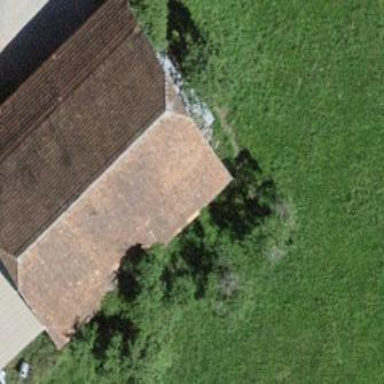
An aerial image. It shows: Barn.